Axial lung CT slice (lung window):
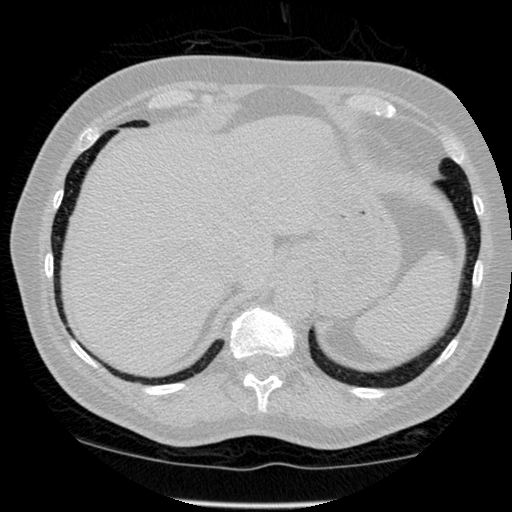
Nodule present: no